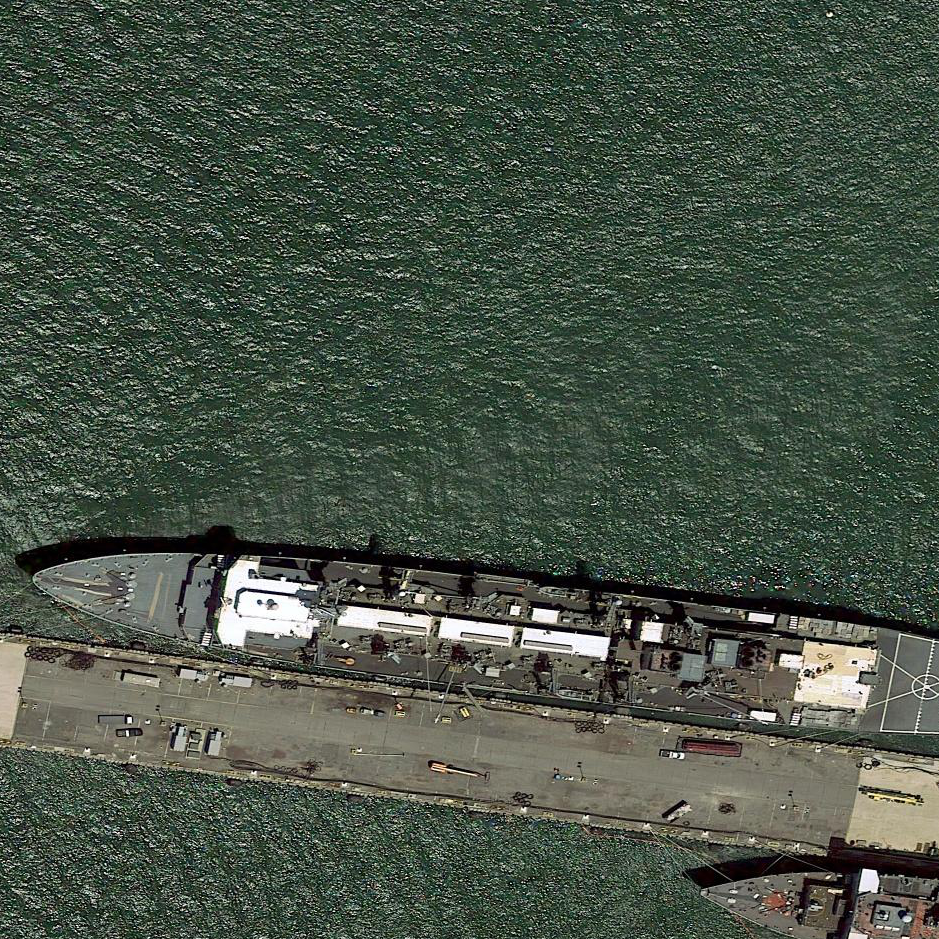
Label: Sacramento-class_support_ship